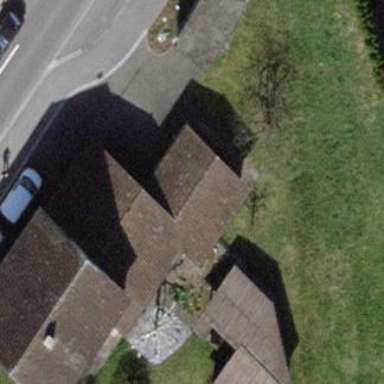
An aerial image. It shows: Garage building.